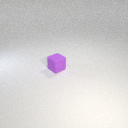
small purple rubber cube